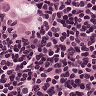
Metastatic tissue present: yes